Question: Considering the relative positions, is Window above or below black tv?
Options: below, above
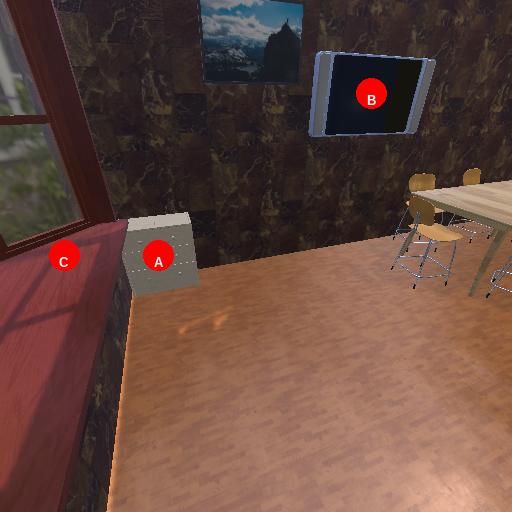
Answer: below